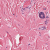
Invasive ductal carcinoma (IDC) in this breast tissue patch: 0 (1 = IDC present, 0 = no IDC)